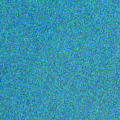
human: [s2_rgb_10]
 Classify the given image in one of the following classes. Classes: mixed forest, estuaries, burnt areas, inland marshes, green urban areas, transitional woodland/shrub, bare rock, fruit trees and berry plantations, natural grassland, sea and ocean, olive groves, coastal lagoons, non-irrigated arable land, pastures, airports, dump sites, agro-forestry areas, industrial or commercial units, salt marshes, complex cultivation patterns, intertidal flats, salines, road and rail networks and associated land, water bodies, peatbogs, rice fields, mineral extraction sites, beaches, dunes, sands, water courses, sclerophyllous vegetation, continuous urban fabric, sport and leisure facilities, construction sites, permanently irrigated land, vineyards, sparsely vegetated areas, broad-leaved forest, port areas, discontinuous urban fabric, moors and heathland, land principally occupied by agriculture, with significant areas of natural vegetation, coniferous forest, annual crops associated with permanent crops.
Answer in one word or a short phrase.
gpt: sea and ocean